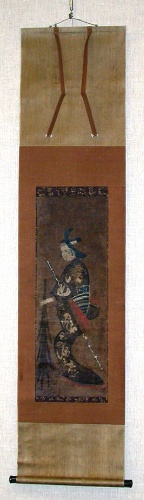
Title: 菖蒲の葉を持つ「野郎」図大津絵|Ōtsu-e of a Youth Holding Irises (Yarō)
Date: 17th century
Object type: Hanging scroll
Classification: Paintings
Medium: Hanging scroll; ink and color on paper
Culture: Japan
Period: Edo period (1615–1868)
Dimensions: Image: 24 7/16 x 8 11/16 in. (62 x 22 cm)
Overall: 57 x 15 1/8in. (144.8 x 38.4 cm)
Department: Asian Art
Credit line: The Harry G. C. Packard Collection of Asian Art, Gift of Harry G. C. Packard, and Purchase, Fletcher, Rogers, Harris Brisbane Dick, and Louis V. Bell Funds, Joseph Pulitzer Bequest, and The Annenberg Fund Inc. Gift, 1975
Accession year: 1975
Repository: Metropolitan Museum of Art, New York, NY
Tags: Men